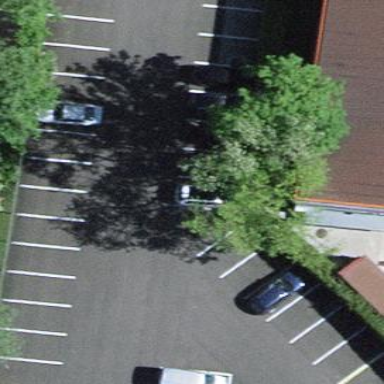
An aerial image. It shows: Parking area with surface.